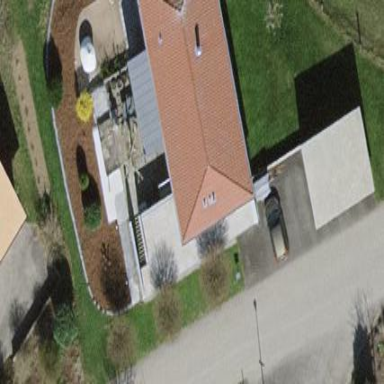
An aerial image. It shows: Detached building.